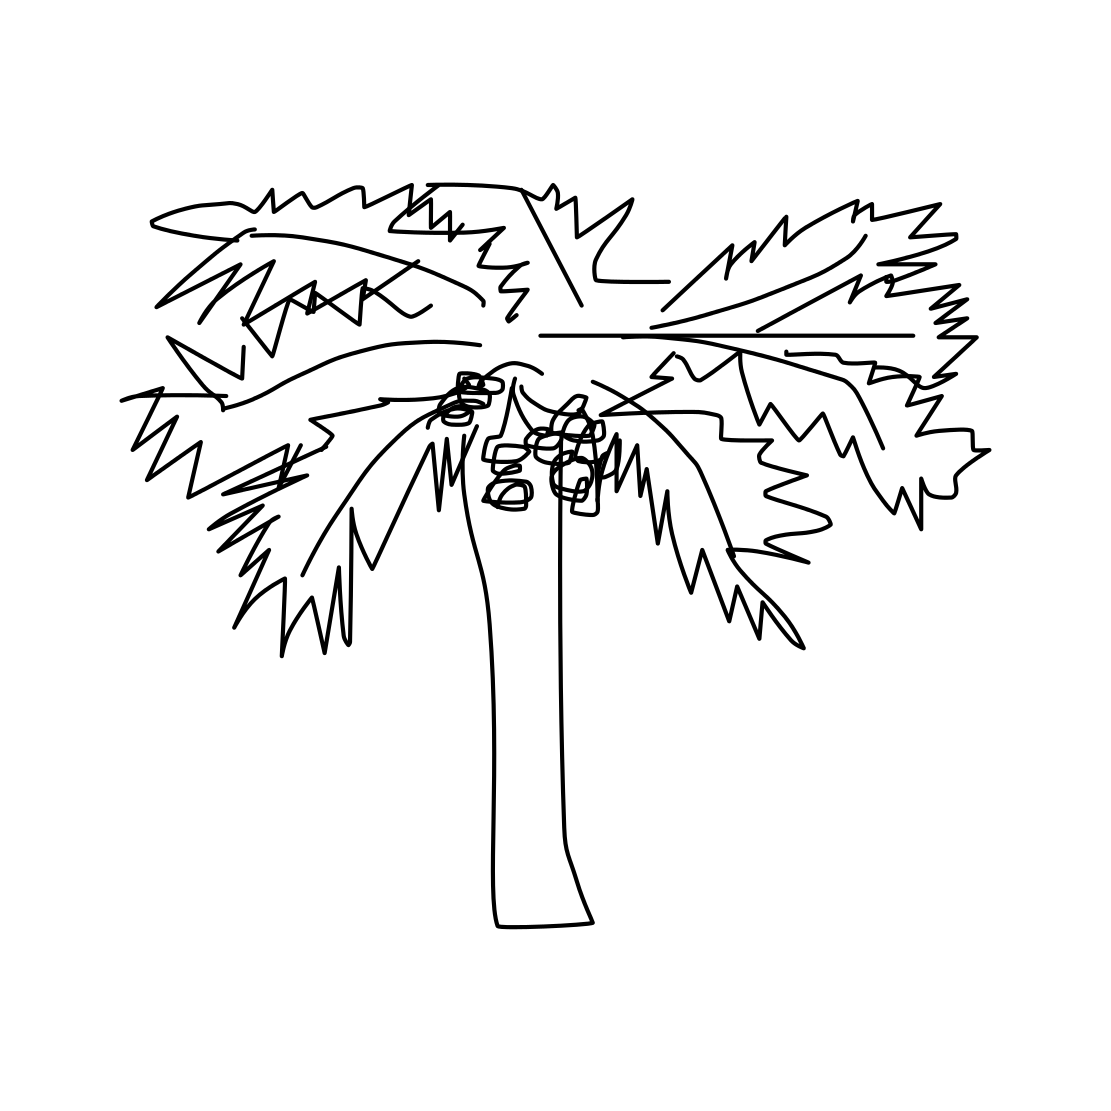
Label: palm tree